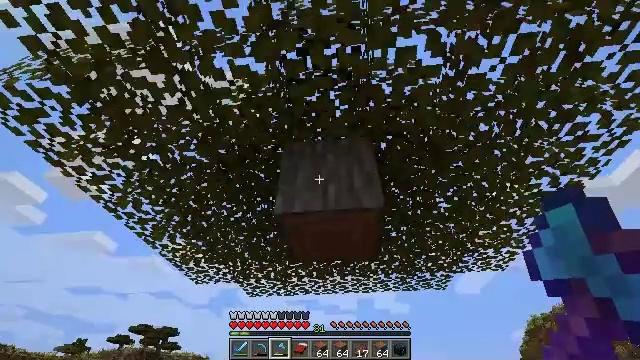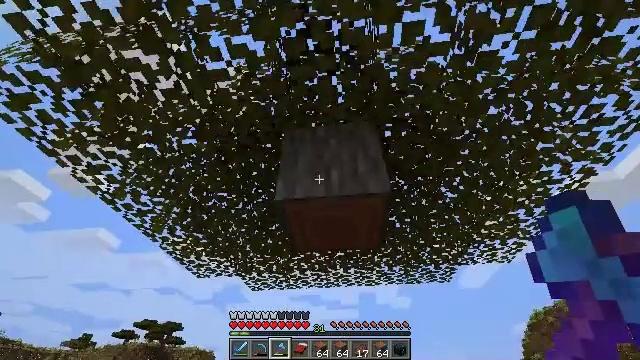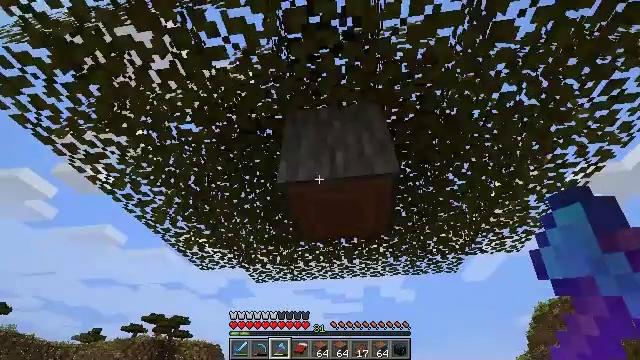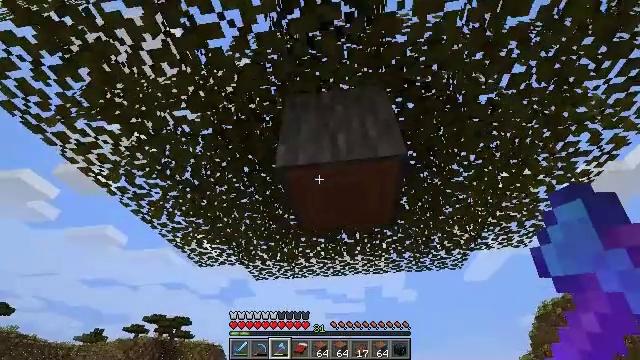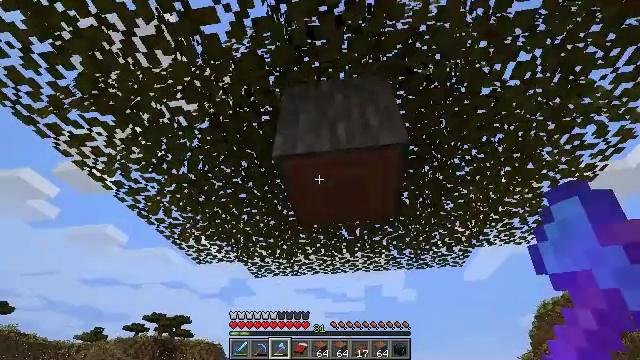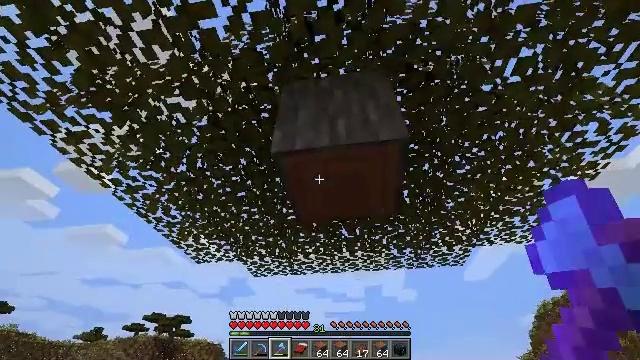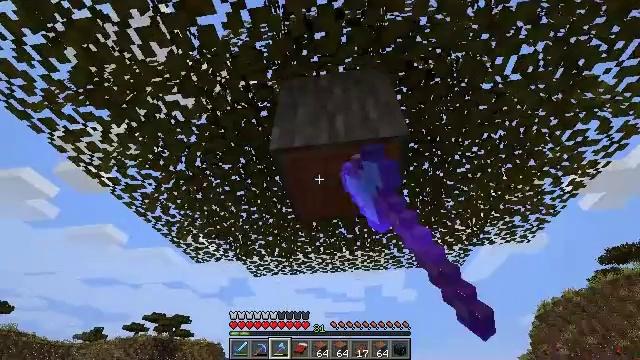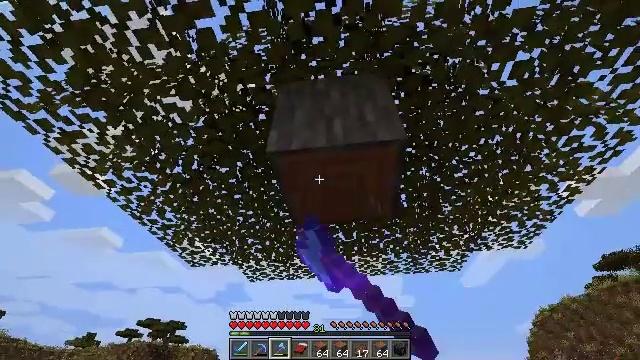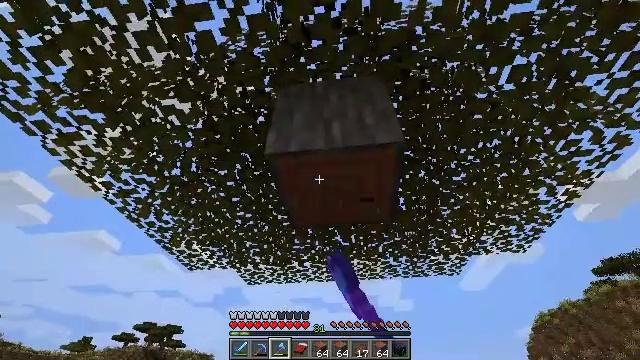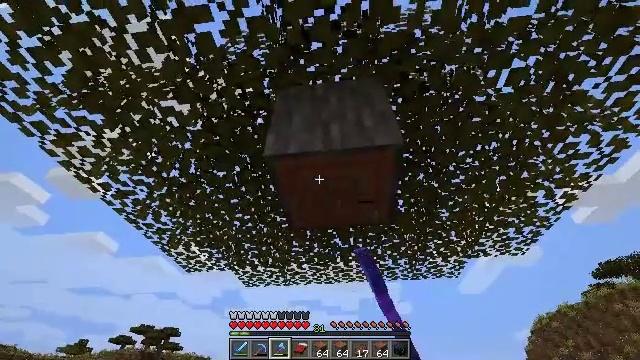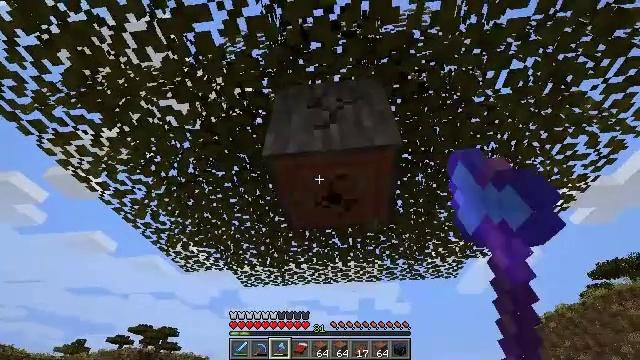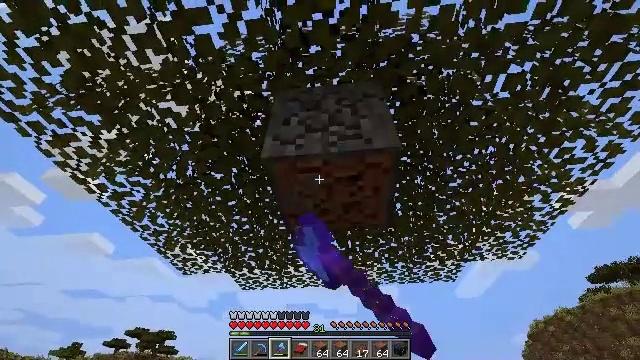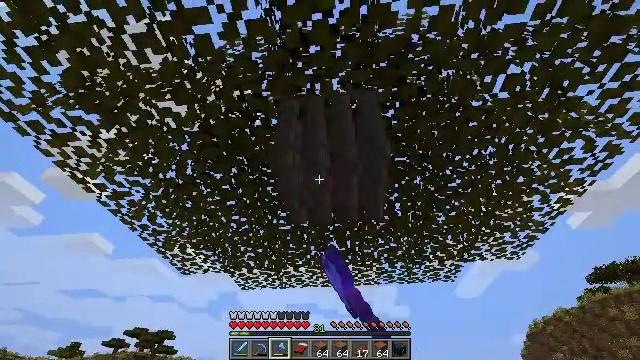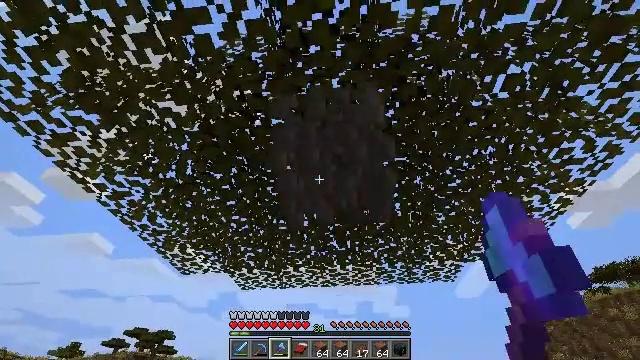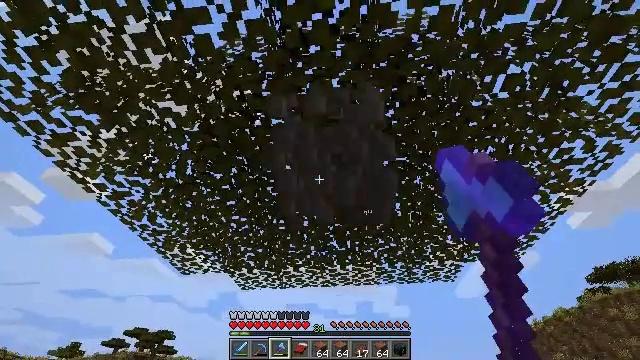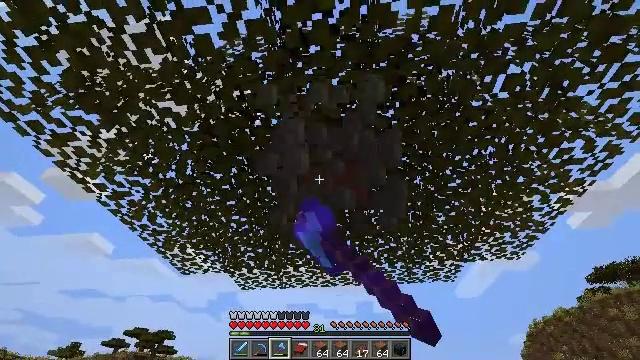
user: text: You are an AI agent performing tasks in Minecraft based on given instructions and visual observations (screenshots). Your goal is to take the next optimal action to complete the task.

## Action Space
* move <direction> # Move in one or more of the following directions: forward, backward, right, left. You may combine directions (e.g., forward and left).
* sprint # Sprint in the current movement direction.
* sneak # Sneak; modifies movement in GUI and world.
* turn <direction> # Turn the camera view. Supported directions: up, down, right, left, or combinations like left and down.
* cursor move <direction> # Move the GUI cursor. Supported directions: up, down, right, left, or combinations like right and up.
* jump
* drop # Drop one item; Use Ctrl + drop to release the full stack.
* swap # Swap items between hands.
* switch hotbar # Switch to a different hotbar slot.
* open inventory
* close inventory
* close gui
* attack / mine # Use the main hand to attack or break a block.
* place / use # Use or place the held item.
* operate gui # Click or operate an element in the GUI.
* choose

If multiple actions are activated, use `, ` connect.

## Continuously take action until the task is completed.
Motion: motion action
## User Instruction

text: Harvest the acacia log from the forest.
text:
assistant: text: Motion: move forward
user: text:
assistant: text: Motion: move forward, turn down
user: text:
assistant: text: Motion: no_op
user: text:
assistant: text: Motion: no_op
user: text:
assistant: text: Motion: attack / mine
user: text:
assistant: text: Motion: attack / mine
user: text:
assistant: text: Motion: turn up, attack / mine
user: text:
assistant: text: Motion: attack / mine
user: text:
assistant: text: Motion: attack / mine
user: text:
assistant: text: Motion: attack / mine
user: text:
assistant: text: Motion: attack / mine
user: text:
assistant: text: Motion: attack / mine
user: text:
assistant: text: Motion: attack / mine
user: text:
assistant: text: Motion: attack / mine
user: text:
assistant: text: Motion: attack / mine
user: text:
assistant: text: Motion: turn right and down, attack / mine
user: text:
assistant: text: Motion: turn down, attack / mine
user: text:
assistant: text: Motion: turn down, attack / mine
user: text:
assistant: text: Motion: attack / mine
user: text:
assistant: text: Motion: attack / mine
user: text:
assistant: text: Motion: attack / mine
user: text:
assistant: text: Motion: attack / mine
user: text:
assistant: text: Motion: attack / mine
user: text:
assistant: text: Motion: turn up, attack / mine
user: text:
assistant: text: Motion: attack / mine
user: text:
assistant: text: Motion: turn down, attack / mine
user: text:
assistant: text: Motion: turn left and down
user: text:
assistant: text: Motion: turn left and down
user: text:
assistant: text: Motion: turn down, attack / mine
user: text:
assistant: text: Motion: turn left and down, attack / mine